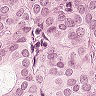
Metastatic tissue present: yes